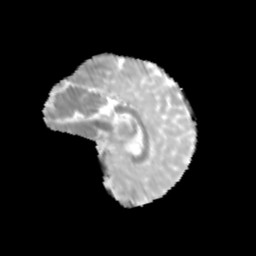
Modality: MD
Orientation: sagittal
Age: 12
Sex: male
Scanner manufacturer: siemens
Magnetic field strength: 3 T
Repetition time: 3.8 s
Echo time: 0.07 s